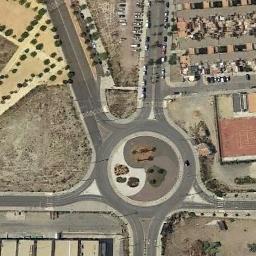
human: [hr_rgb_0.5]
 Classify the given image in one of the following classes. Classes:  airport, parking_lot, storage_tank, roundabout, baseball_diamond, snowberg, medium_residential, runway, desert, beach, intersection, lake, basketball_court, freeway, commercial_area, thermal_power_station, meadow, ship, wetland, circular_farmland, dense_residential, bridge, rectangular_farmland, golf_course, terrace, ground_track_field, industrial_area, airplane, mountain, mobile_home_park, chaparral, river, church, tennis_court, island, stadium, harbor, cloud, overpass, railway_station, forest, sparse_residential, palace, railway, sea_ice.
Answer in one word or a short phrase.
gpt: roundabout